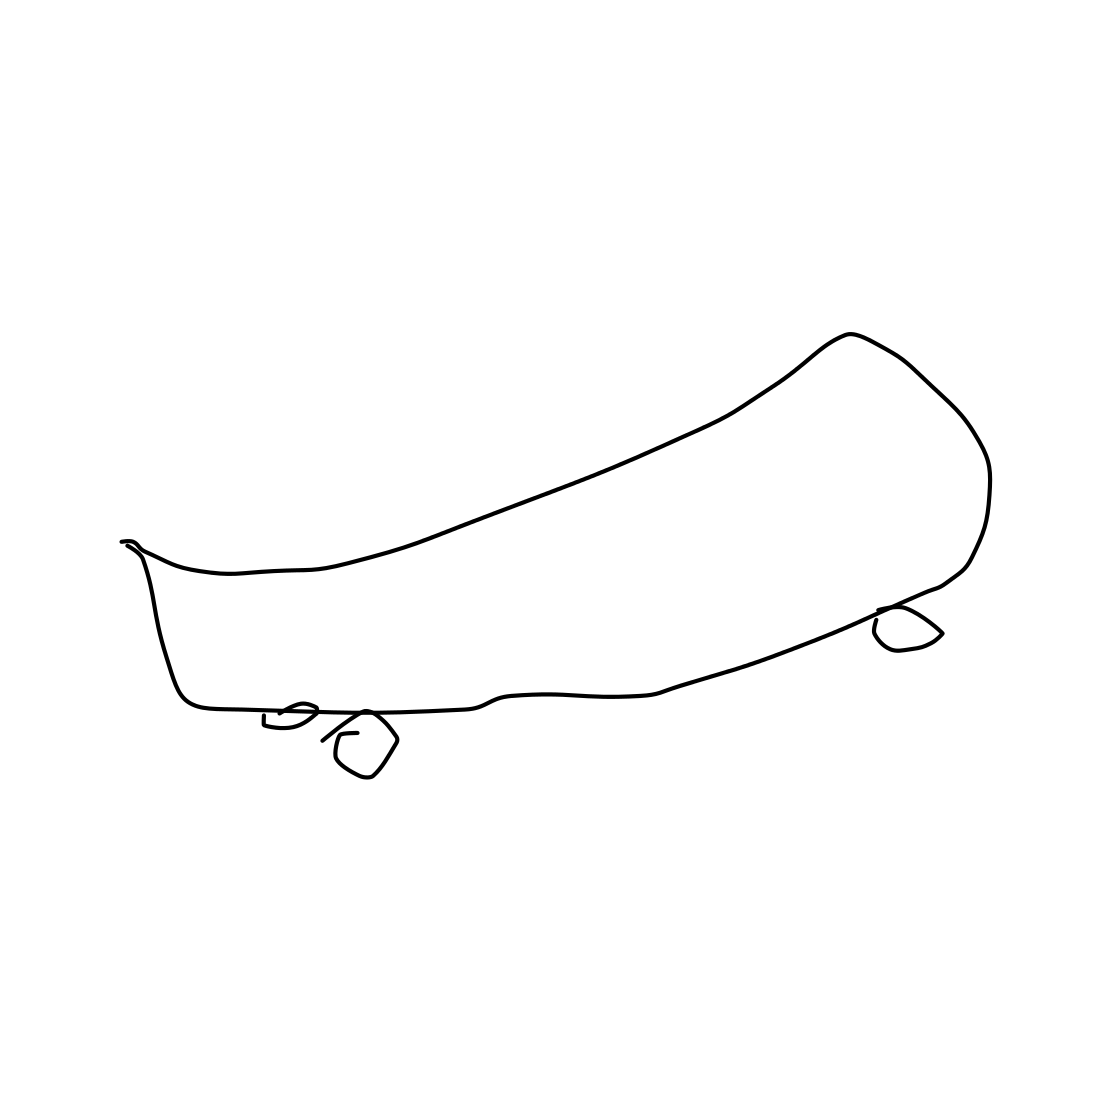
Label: skateboard